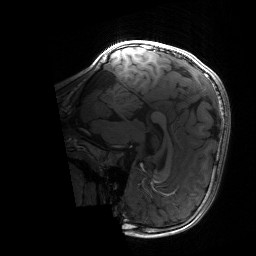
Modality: T1w
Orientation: sagittal
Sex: male
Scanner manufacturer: siemens
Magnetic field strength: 3 T
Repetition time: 1.9 s
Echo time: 0.00243 s